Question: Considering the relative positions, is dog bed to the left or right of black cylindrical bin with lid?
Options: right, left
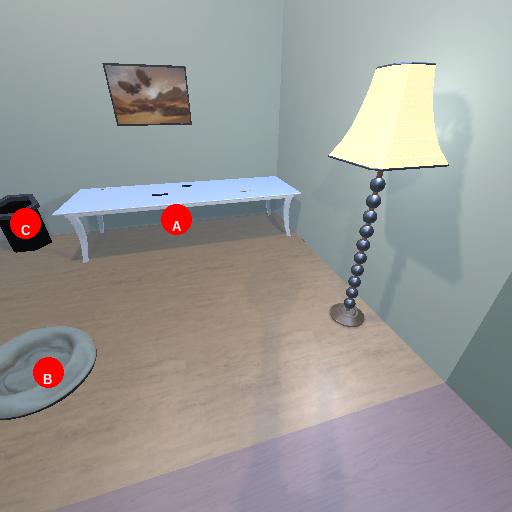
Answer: right